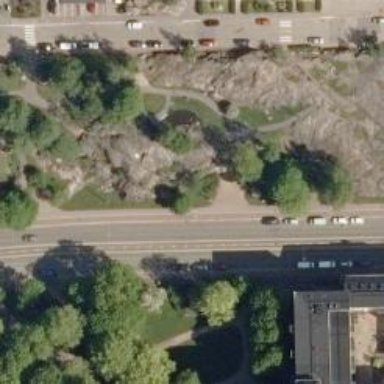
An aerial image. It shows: Natural cliff.